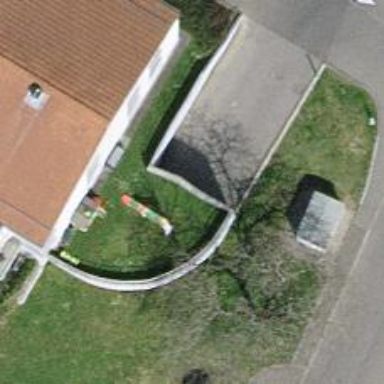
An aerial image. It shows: Gate leading to parking entrance.